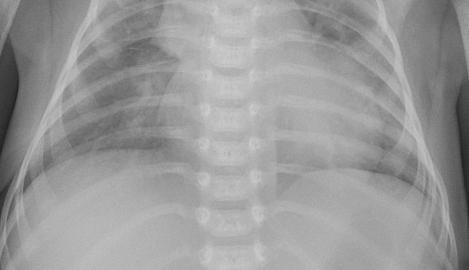
Diagnosis: PNEUMONIA